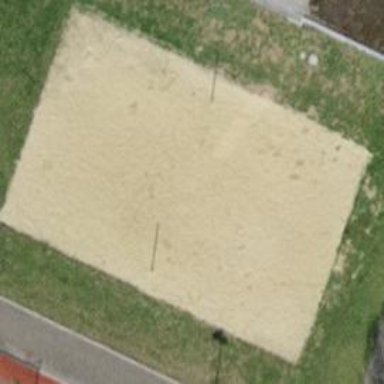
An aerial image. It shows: Sandy pitch for beach volleyball.